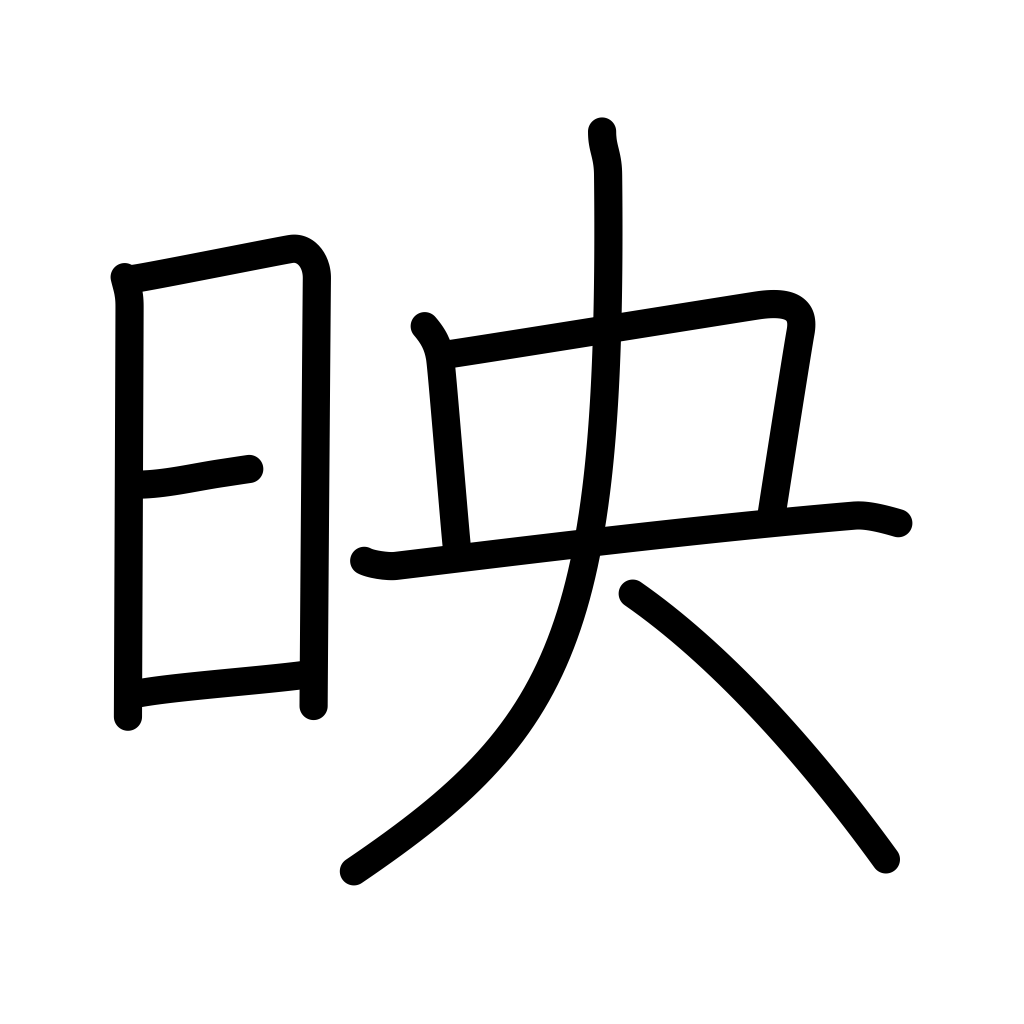
Meaning: reflect, reflection, projection